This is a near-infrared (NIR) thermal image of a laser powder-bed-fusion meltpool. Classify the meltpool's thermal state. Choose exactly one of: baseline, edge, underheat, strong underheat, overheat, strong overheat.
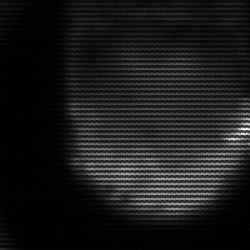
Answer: edge